Question: I have a grid as follows
'''
<asp:GridView ID="gvFgOrder" runat="server" AutoGenerateColumns="false">
<EmptyDataTemplate>
<thead>
<tr>
<th>Order ID</th>
<th>Total Price</th>
</tr>
<tr>
<td colspan="2" style="text-align: center">No records found</td>
</tr>
</thead>
</EmptyDataTemplate>
<Columns>
<asp:BoundField HeaderText="Order ID" DataField="OrderID" />
<asp:BoundField HeaderText="Total Price" DataField="TotalPrice" />
</Columns>
</asp:GridView>
'''
When the data source is not null the data is sown in '<table><tbody>' as expected
Whenever the data source is null the empty template is rendered. But the problem is an empty row is added in '<tbody>' tag as
'''
<table>
<thead>
<tr>
<td>Order ID</td>
<td>Total Price</td>
</tr>
<tr>
<td colspan="2">No records found</td>
</tr>
</thead>
<tbody>
<tr><td></td><tr>
</tbody>
</table>
'''
How can eliminate this table row from tbody. I have attached a click listener to '<tbody>' '<tr>'
So unwanted care is required in javascript.
How can I get around this?
Is this the proper way of using a '<EmptyDataTemplate>'?
My Aim is to show as follows when datasource is empty

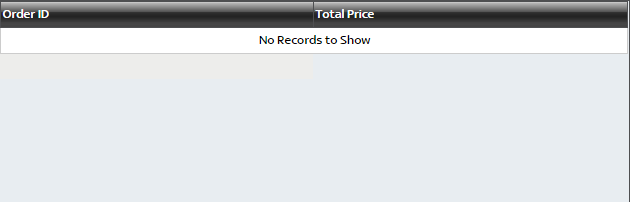
Answer: Finally I have found the solution
Adding the line
'''
<EmptyDataRowStyle CssClass="hide" />
'''
Saved my day. This causes the extra tbody tr to be hidden when data source is null.